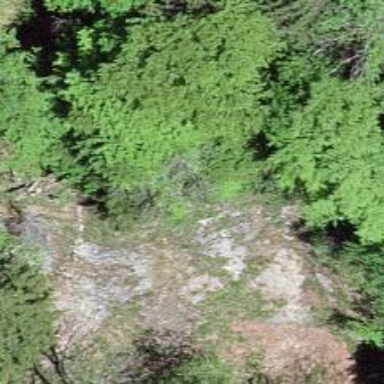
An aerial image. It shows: Cliff in nature.